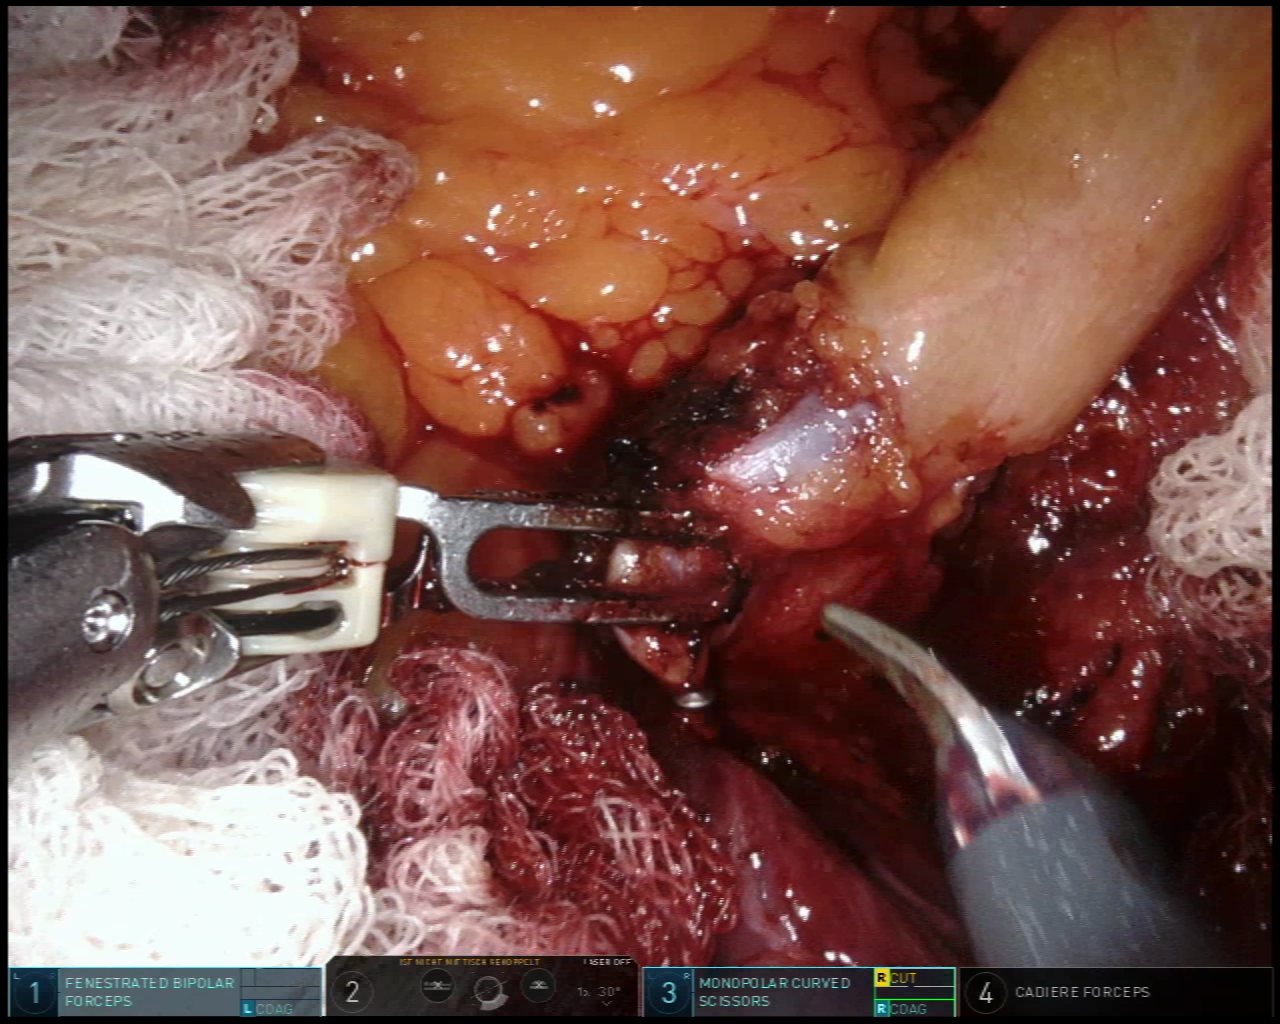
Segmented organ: intestinal_veins
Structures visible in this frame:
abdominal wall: no
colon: no
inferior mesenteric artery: no
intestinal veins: yes
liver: no
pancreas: no
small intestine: no
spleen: no
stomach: no
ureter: no
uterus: no
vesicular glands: no